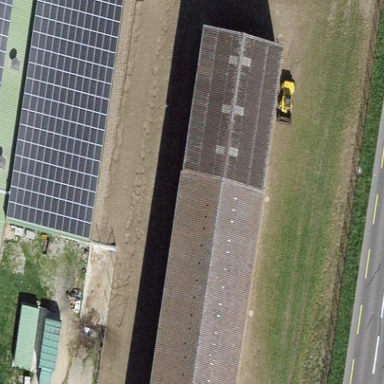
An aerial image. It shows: Farm auxiliary building.